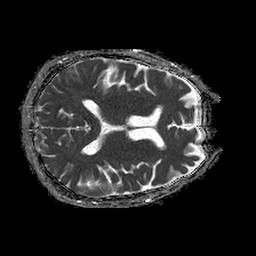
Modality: ADC
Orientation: axial
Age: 66
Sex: male
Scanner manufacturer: philips
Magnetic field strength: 1.5 T
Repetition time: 4.6 s
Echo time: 0.08517 s